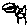
Label: cat